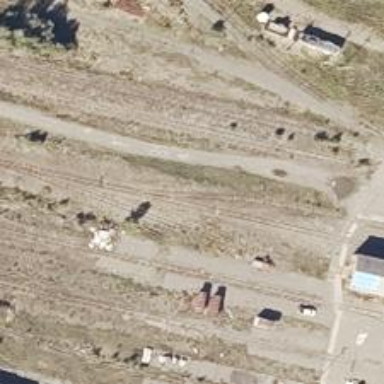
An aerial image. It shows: Railway yard used for servicing trains.